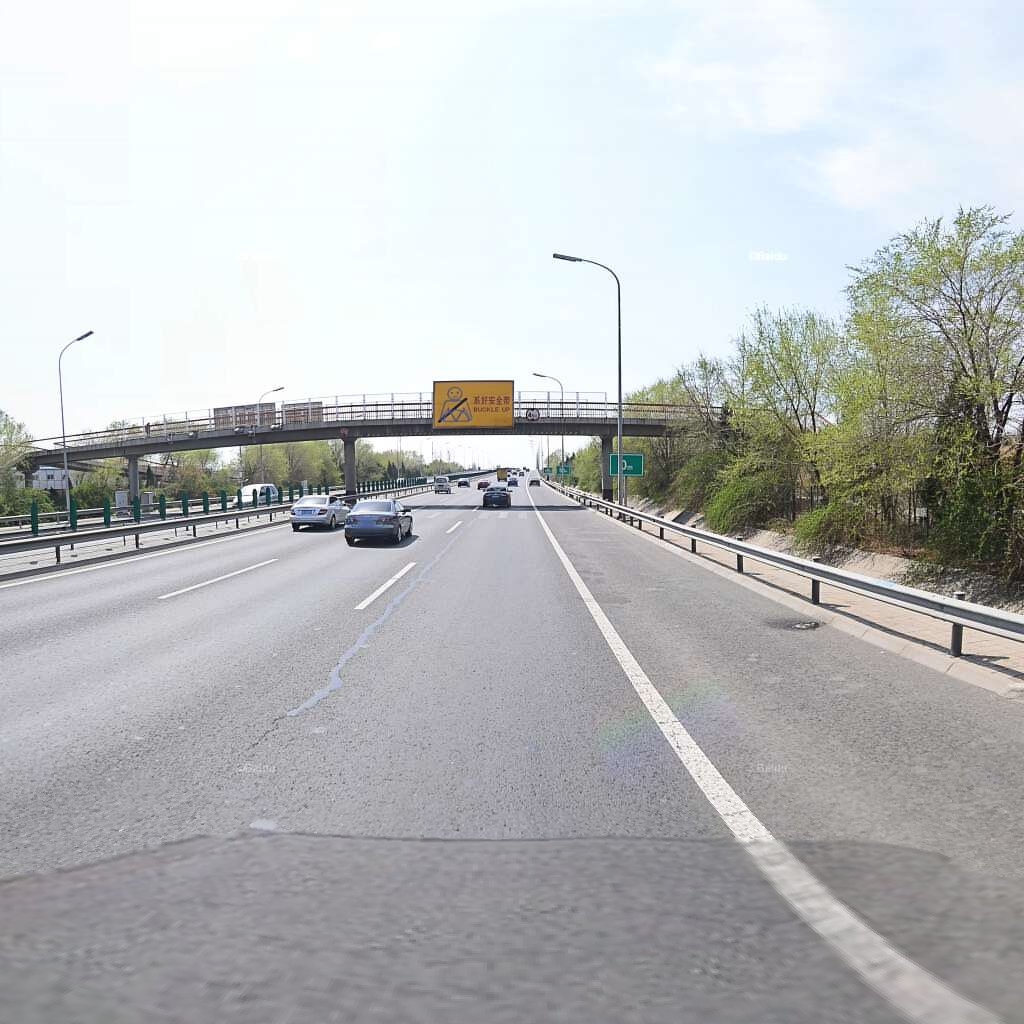
Region: Haidian
Road damage annotations: longitudinal patch, longitudinal crack